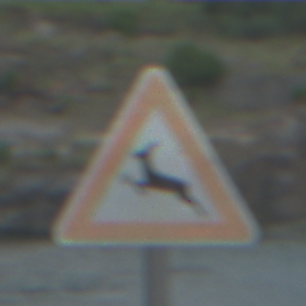
Verkehrszeichen: WildwechselRechts
Umgebung: Outdoor, Nature
Tageszeit: MorningAfternoon
Wetter: PartlyCloudy
Licht: Natural
Jahreszeit: NotSpecified
Kontrast: LowContrast